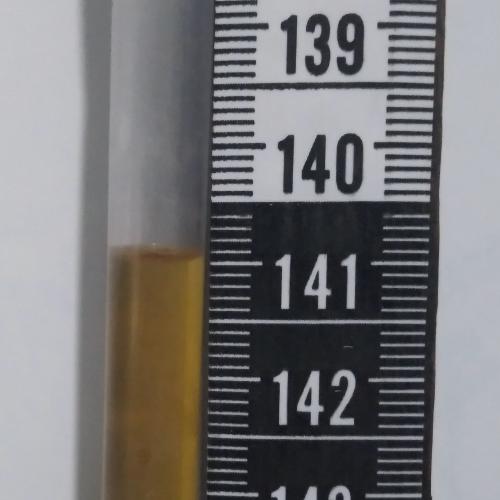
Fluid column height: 140.9 cm